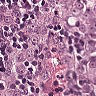
Metastatic tissue present: yes